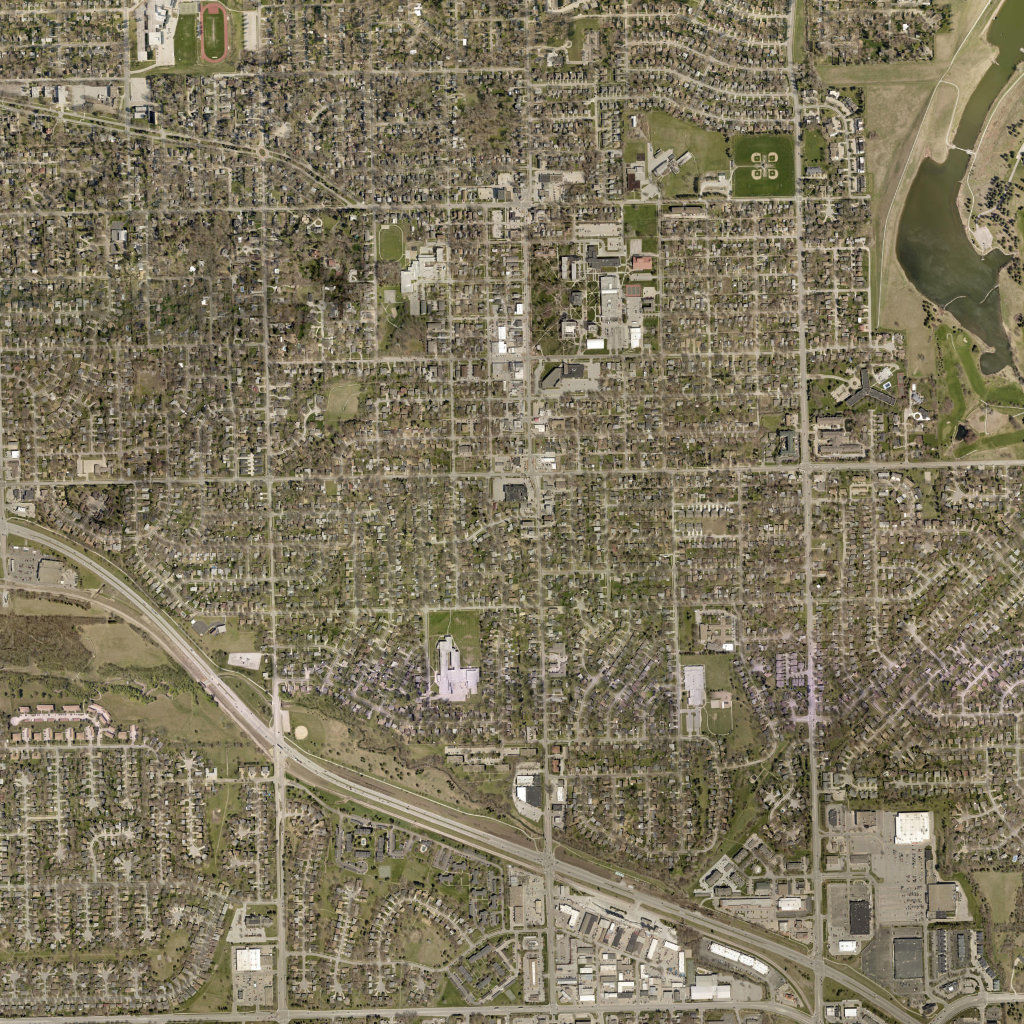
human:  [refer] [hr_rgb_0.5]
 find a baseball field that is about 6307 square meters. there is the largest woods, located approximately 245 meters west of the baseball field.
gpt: <box>[[28, 69, 31, 72, 0]]</box>

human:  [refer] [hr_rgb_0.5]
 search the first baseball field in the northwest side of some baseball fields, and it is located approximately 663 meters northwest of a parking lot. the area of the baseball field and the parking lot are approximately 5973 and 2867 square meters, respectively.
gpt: <box>[[71, 13, 74, 16, 0]]</box>

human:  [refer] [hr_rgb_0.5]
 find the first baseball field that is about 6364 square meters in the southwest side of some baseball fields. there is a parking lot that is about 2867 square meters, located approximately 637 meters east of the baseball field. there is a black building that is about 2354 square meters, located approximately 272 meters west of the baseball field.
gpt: <box>[[71, 16, 74, 19, 0]]</box>

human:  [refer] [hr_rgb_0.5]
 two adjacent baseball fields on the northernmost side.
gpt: <box>[[71, 13, 77, 16, 0]]</box>

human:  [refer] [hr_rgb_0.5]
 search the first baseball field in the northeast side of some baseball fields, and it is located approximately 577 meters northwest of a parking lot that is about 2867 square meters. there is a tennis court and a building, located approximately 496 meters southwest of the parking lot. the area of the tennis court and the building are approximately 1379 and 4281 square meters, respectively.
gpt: <box>[[74, 13, 77, 16, 0]]</box>